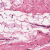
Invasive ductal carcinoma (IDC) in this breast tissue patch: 0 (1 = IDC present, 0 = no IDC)